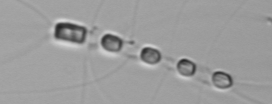
Label: Chaetoceros